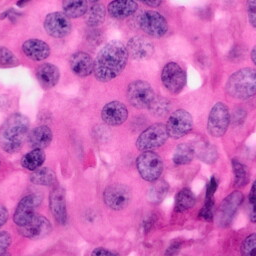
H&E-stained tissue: Pancreatic